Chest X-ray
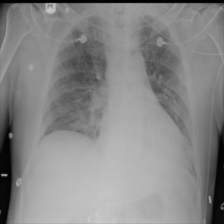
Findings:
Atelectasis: negative
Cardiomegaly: negative
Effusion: negative
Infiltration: negative
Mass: negative
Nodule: negative
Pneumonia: positive
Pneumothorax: negative
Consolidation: negative
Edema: negative
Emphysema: negative
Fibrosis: negative
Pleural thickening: negative
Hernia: negative